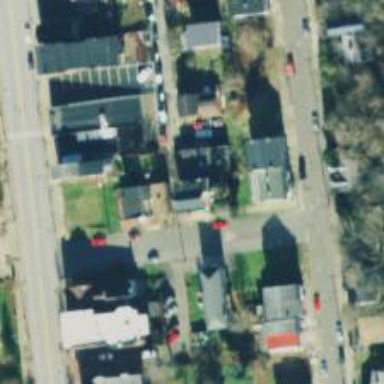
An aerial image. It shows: Alley classified as service road.